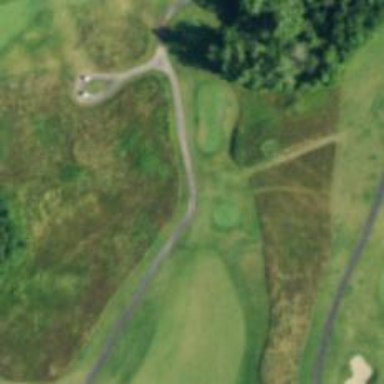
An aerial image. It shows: Golf cartpath that is also road path.